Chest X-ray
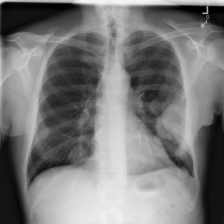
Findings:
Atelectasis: negative
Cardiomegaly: negative
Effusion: negative
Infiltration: negative
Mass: positive
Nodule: negative
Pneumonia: negative
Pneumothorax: negative
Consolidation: negative
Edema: negative
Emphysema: negative
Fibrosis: negative
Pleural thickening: negative
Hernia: negative